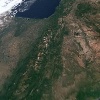
Label: land